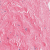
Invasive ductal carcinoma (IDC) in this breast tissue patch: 0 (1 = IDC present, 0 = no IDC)